Question: I've spend all day an I cannot get it working.
I have this custom view helper class:
'''
class ShowPopupMessages extends Zend_View_Helper_Abstract {
public function showPopupMessages()
{
$flashMessenger = Zend_Controller_Action_HelperBroker::getStaticHelper('FlashMessenger');
if($flashMessenger->hasMessages()) {
$msg =$flashMessenger->getMessages()[0];
return "ShowToastMessage('$msg','success')";
}
}
'''
}
I attach the image of file structure of my project

I'm trying to register this class in my Bootstrap.php:
'''
class Bootstrap extends Zend_Application_Bootstrap_Bootstrap {
protected function _initPlaceholders()
{
$this->bootstrap('view');
$view = $this->getResource('view');
$view->doctype('XHTML1_STRICT');
$view->addHelperPath(
APPLICATION_PATH.'/views/helpers/', 'ShowPopupMessages'
);
$helper = new ShowPopupMessages();
$view->registerHelper($helper, 'showPopupMessages');
}
'''
This is my application.ini:
'''
[production]
phpSettings.display_startup_errors = 0
phpSettings.display_errors = 0
includePaths.library = APPLICATION_PATH "/../library"
bootstrap.path = APPLICATION_PATH "/Bootstrap.php"
bootstrap.class = "Bootstrap"
appnamespace = "Application"
resources.frontController.controllerDirectory = APPLICATION_PATH "/controllers"
resources.frontController.params.displayExceptions = 0
resources.view.doctype = "XHTML1_STRICT"
resources.view.helperPath = APPLICATION_PATH "/views/helpers"
'''
but I keep getting:
> Fatal error: Class 'ShowPopupMessages' not found in
C:\xampp\htdocs\Platforma\application\Bootstrap.php on line 19
Is the class name wrong? Placement in the tree?
Can I make it autoload somehow (writing so much code to register each helper is a madness!)?
If so, where to put it in the project tree?
Sorry but Zend docs are so proorly written, I just can't learn from them.
Thanks and regards!
Tom
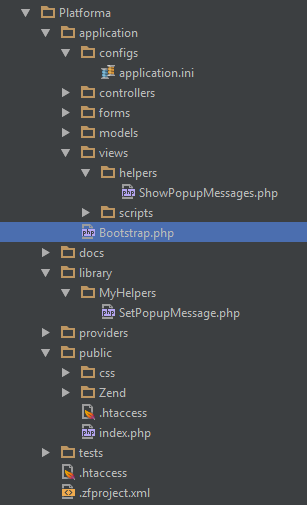
Answer: Following your hints I finally got it:
May class name is
'''
class My_View_Helper_ShowPopupMessages extends Zend_View_Helper_Abstract
'''
the helper filename is:
ShowPopupMessages.php
and it's placed in iews\helpers
in bootstrap.php I added:
'''
protected function _initViewHelperPaths()
{
$this->bootstrap('view');
$view = $this->getResource('view');
$view->addHelperPath(APPLICATION_PATH . '/views/helpers', 'My_View_Helper_');
}
'''
and no explicit registration of each custom helper is needed as:
'''
$view->addHelperPath(APPLICATION_PATH . '/views/helpers', 'My_View_Helper_');
'''
does all the job and no further messing with application.ini is required (at least in my simple application)
thanks and regards
Tom